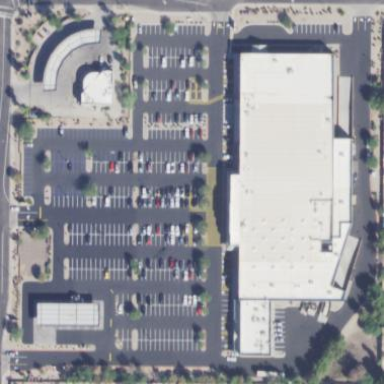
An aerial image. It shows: Retail area.